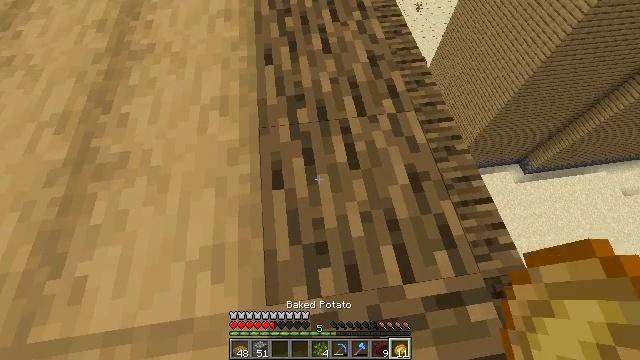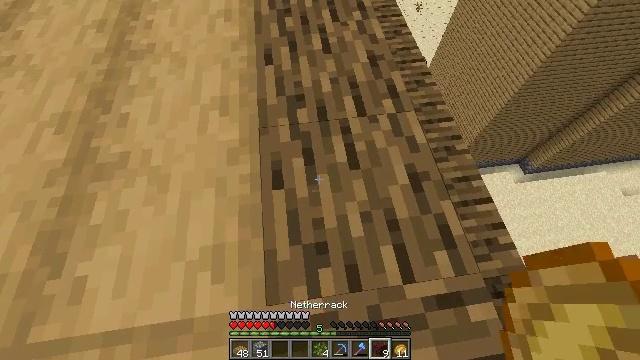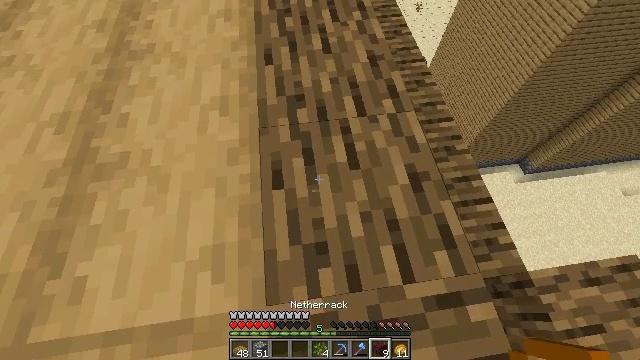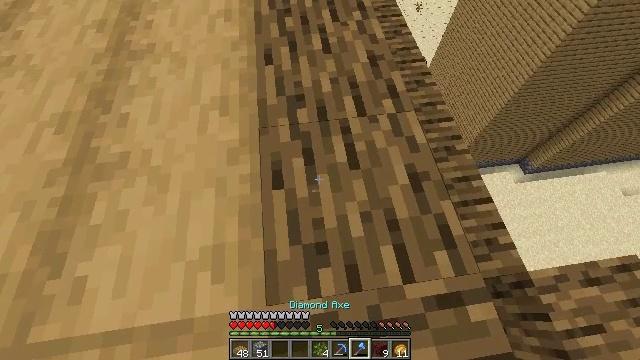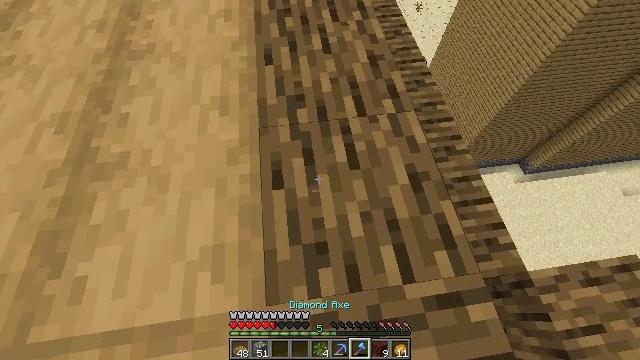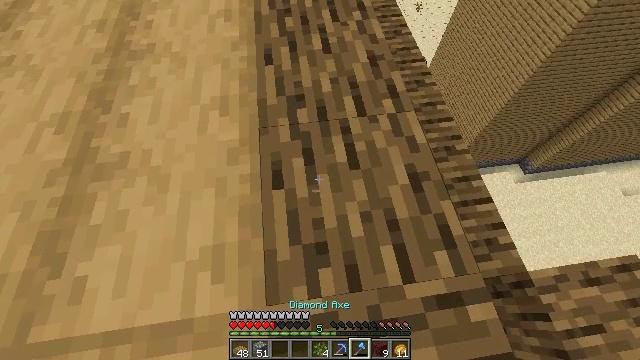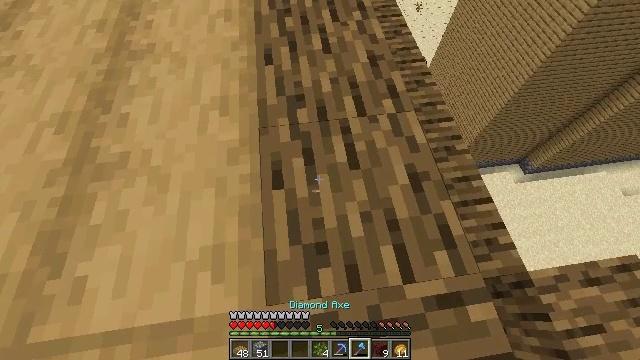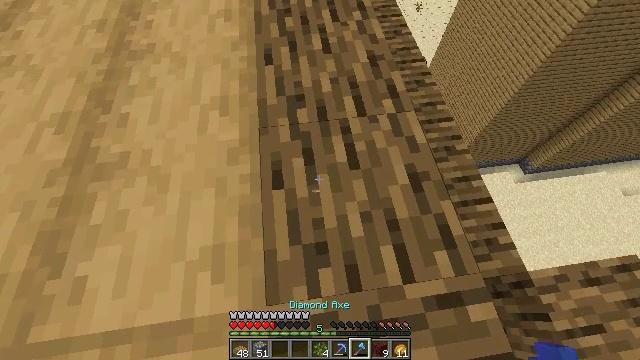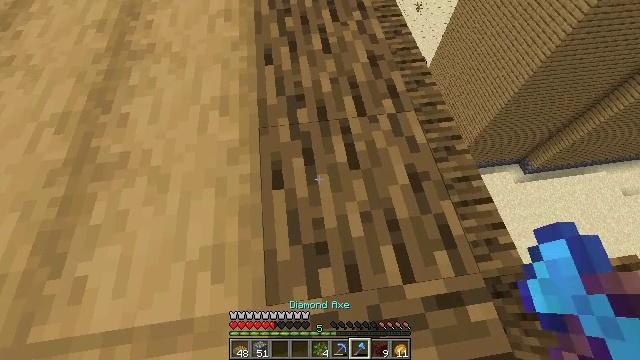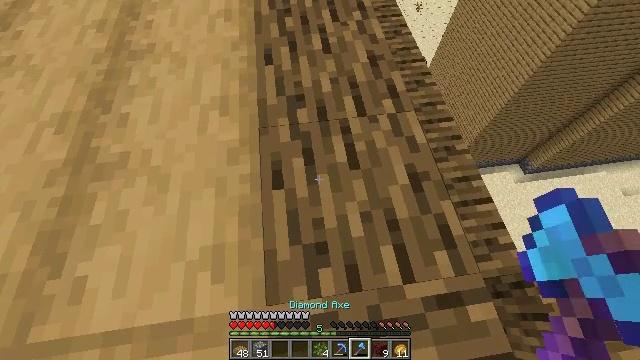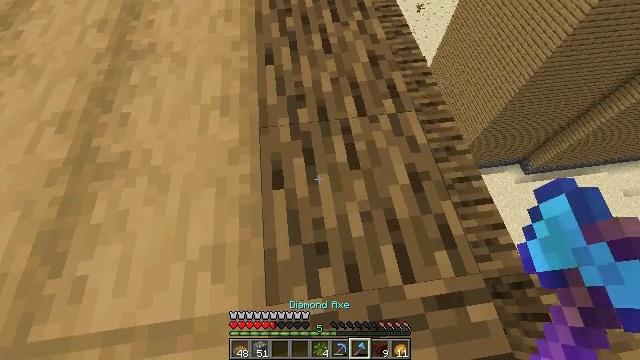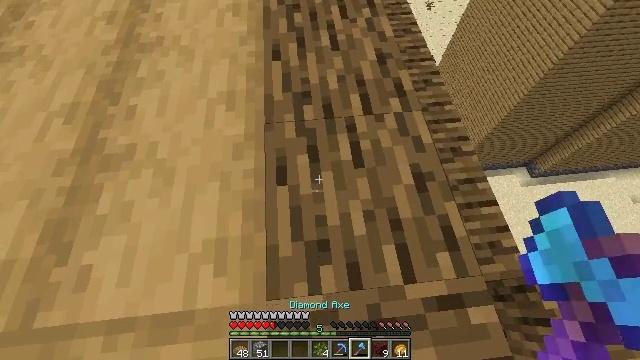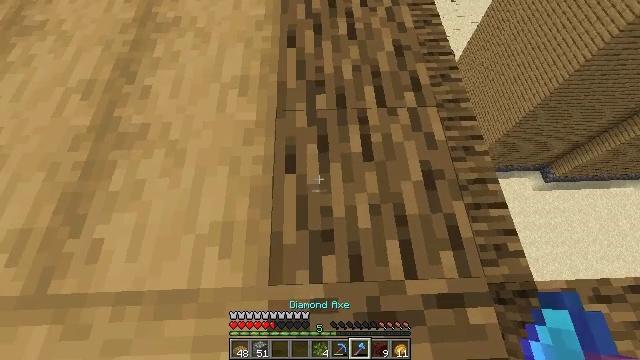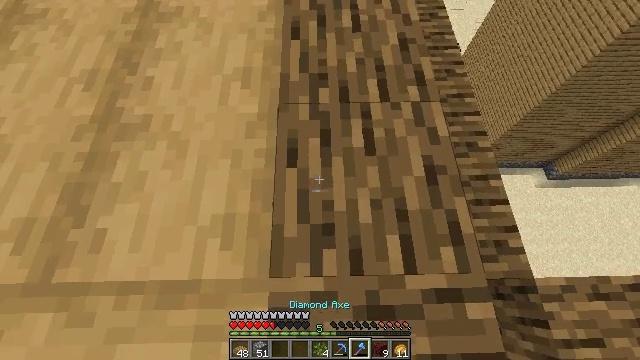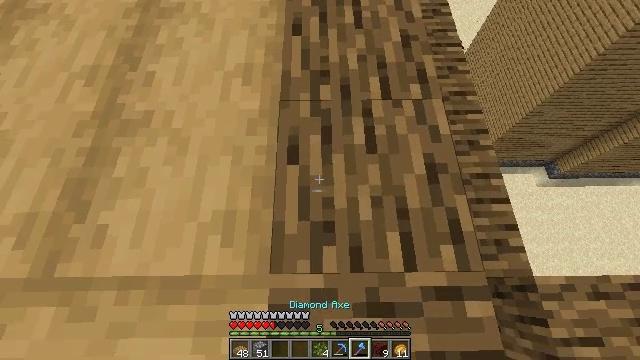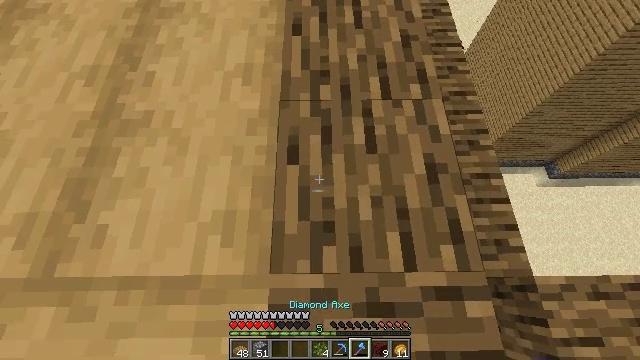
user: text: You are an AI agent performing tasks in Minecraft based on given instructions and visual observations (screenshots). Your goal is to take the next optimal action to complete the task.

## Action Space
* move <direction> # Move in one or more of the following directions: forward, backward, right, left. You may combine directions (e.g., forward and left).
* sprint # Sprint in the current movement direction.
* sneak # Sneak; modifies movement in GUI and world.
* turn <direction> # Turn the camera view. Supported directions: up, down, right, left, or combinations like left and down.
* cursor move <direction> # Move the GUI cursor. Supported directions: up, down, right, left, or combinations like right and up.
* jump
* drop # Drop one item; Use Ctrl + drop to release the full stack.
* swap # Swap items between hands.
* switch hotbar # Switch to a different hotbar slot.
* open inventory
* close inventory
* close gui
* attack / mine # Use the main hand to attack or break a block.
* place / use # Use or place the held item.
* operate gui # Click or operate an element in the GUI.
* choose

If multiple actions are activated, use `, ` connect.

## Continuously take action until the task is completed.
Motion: motion action
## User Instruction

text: Mine oak wood from the tree.
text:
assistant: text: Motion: sneak
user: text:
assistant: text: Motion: sneak
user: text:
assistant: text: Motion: sneak
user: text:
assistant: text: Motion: sneak
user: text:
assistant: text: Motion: sneak
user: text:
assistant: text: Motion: sneak
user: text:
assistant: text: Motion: sneak
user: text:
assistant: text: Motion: sneak
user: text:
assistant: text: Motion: sneak
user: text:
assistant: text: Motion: sneak
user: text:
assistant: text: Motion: sneak, turn left
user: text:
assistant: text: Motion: sneak, turn left and down
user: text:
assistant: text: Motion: sneak, turn down
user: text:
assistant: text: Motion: sneak
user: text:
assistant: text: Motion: sneak
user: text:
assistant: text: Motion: sneak
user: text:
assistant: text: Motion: sneak, attack / mine
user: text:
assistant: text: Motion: sneak, attack / mine
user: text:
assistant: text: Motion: sneak, attack / mine
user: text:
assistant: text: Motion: sneak, attack / mine
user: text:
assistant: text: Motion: sneak, turn up, attack / mine
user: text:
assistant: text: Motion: move forward and move left, sneak, turn up, attack / mine
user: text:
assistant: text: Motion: move forward and move left, sneak, turn up, attack / mine
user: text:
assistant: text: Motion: move forward and move left, sneak, turn right and up, attack / mine
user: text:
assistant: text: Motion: move forward and move left, sneak, turn right and up, attack / mine
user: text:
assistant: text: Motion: move forward and move left, sneak, turn right and up, attack / mine
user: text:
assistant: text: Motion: move forward and move left, sneak, attack / mine
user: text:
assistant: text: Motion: move forward and move left, sneak, attack / mine
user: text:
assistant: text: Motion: move forward and move left, sneak, attack / mine
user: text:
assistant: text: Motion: move forward and move left, sneak, attack / mine